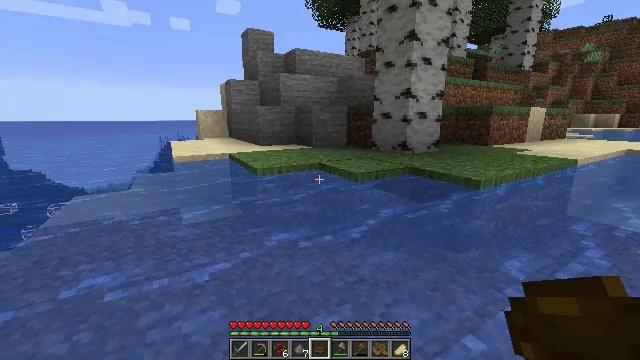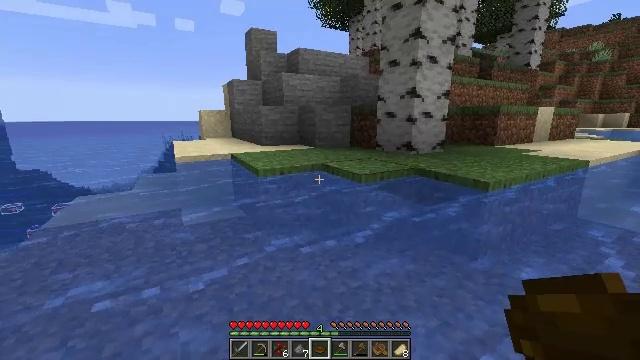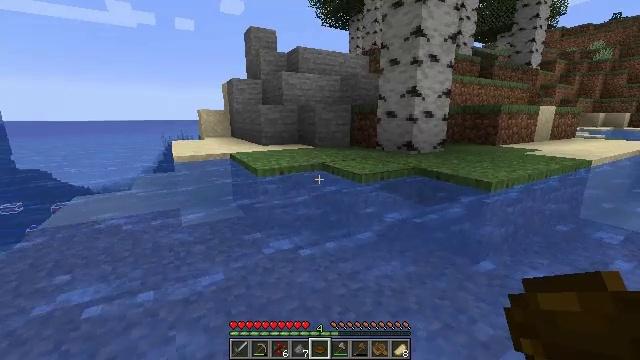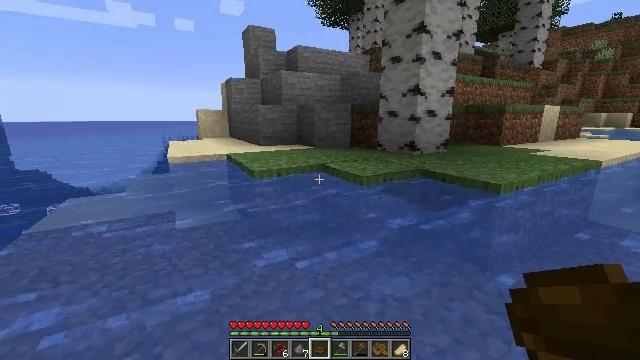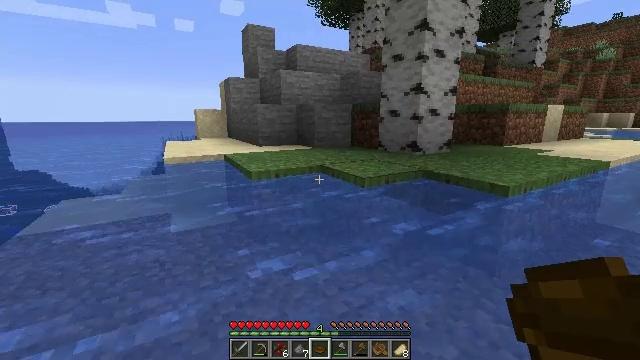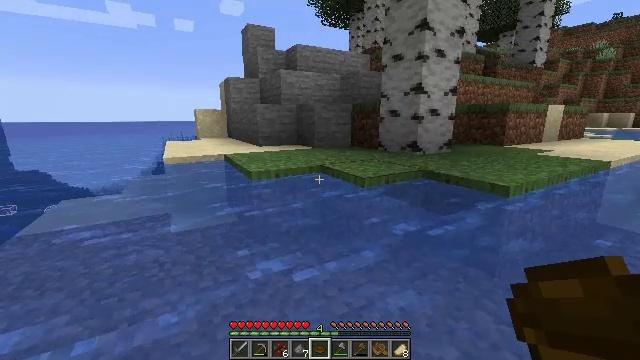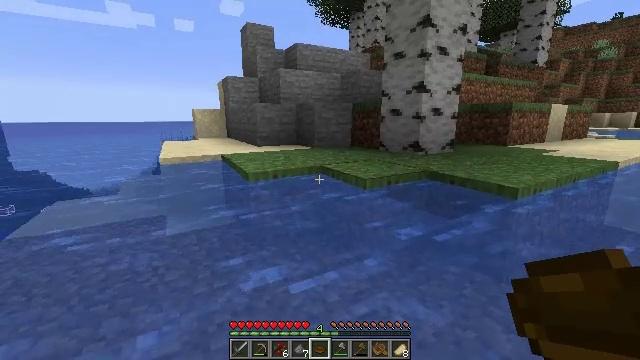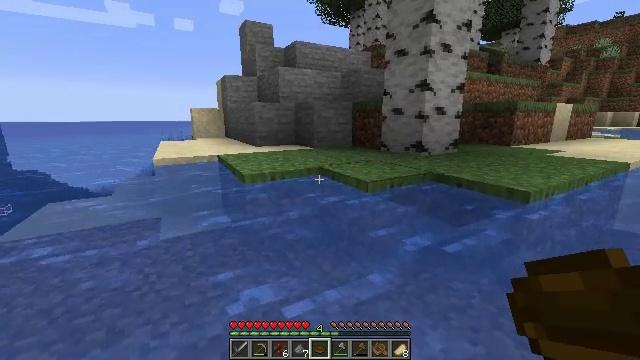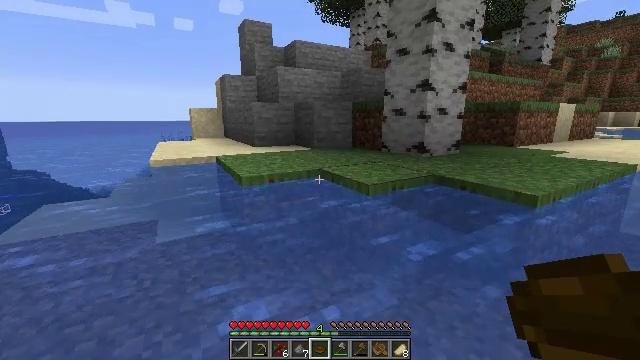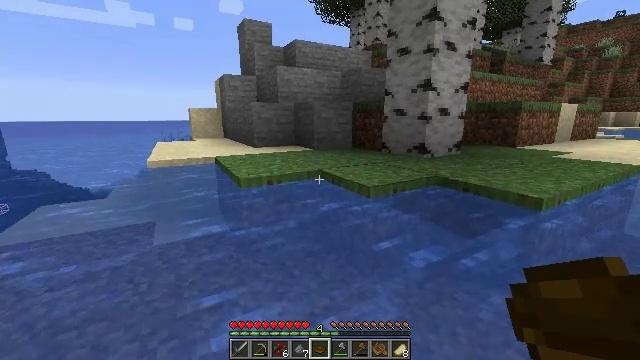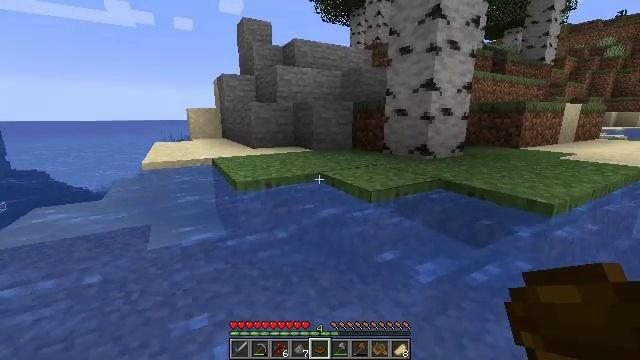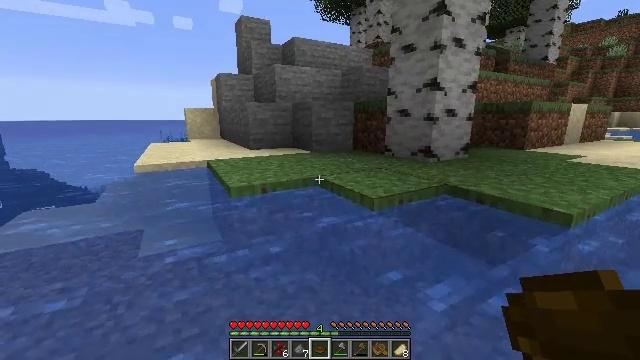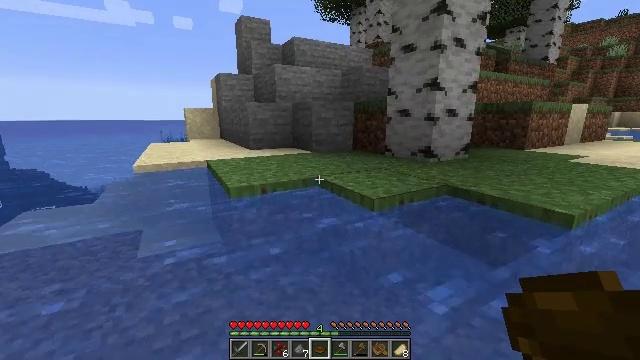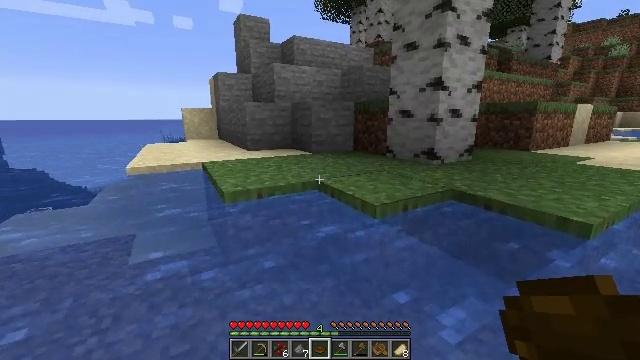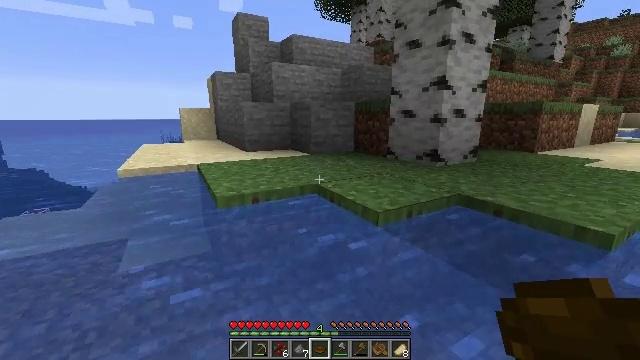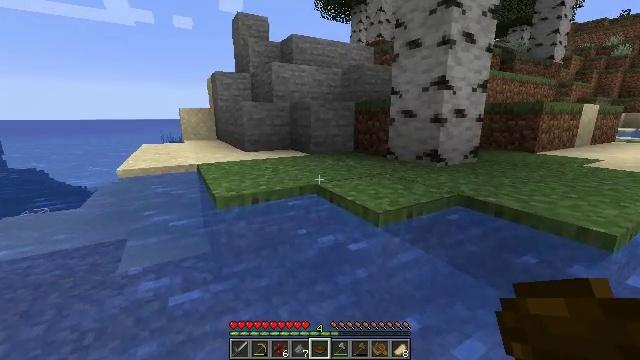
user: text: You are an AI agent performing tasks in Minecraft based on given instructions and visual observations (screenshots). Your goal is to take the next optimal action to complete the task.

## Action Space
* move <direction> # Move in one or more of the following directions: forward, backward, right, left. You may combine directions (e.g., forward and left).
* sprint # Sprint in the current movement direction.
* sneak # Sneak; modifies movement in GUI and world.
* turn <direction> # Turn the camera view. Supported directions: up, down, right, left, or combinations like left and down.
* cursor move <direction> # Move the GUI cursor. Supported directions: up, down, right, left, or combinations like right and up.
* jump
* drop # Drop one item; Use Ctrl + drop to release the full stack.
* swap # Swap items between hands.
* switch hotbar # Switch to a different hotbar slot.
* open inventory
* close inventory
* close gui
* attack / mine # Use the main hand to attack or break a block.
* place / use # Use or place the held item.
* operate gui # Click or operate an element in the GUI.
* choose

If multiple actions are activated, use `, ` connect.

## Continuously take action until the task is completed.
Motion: motion action
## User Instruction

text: Remove a bowl from the inventory.
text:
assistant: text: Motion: move forward, sprint
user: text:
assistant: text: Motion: move forward, sprint
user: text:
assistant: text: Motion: move forward, sprint
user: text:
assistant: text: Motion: move forward, sprint
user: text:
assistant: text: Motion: move forward, sprint
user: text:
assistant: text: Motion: move forward, sprint
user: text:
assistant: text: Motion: move forward, sprint
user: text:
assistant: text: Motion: move forward, sprint
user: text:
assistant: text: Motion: move forward, sprint
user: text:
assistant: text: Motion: move forward, sprint
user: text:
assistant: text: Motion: move forward, sprint
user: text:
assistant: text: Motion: move forward, sprint
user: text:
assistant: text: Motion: move forward, sprint
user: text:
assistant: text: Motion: move forward, sprint
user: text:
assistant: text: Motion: move forward, sprint
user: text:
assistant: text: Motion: move forward, sprint
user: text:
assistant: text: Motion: move forward, sprint
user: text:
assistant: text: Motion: move forward, sprint
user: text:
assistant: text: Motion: move forward, sprint
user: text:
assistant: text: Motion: move forward, sprint
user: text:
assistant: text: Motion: move forward, sprint
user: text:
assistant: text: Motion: move forward, sprint
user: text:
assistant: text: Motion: move forward, sprint
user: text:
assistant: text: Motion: move forward, sprint
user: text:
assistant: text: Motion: move forward, sprint
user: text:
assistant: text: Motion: move forward, sprint
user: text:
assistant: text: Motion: move forward, sprint, turn right
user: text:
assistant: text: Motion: move forward, sprint, turn right and up
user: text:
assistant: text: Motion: move forward, sprint, turn right
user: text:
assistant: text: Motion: move forward, sprint, turn right, jump